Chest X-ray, AP view. Patient: 20 years old, sex M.
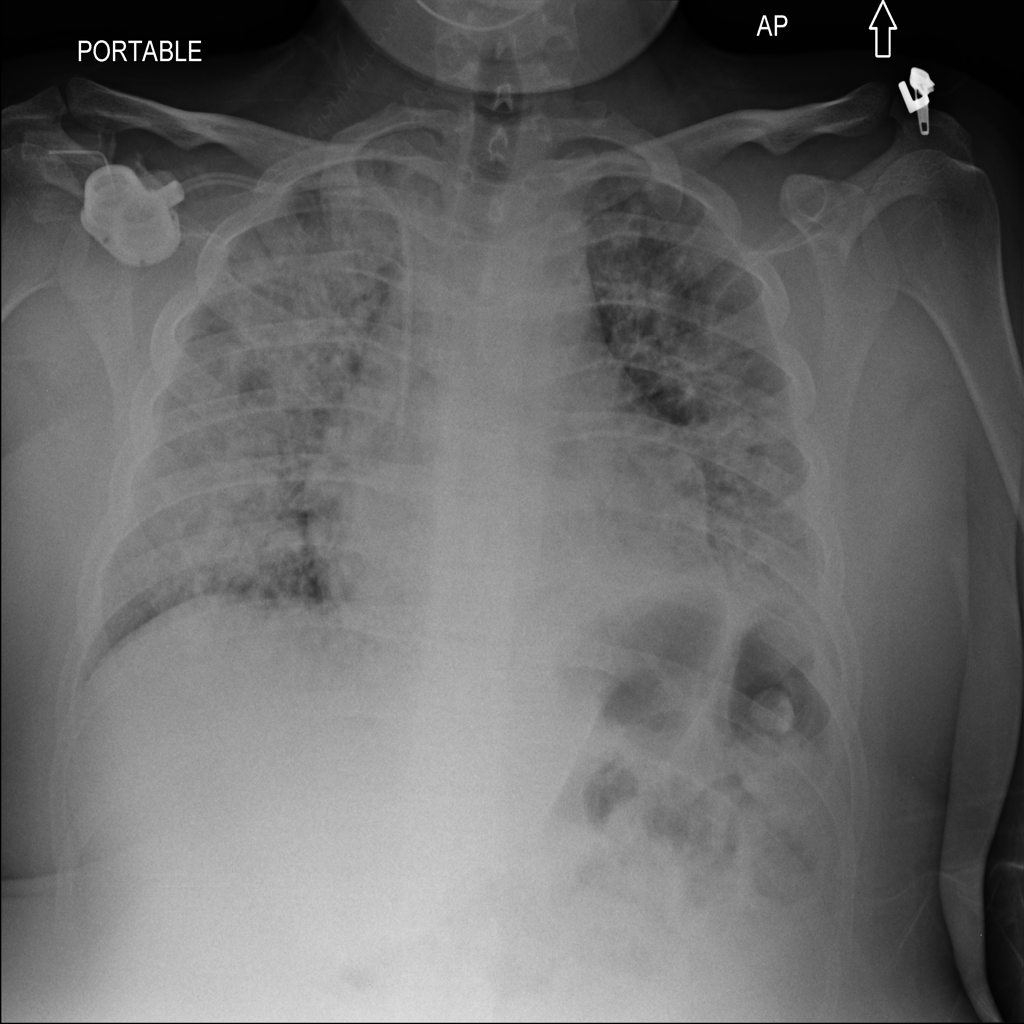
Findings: Cardiomegaly, Effusion